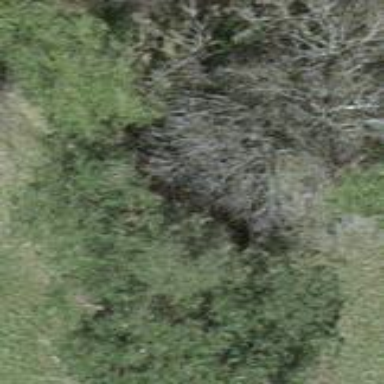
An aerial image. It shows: Patch of scrub vegetation.